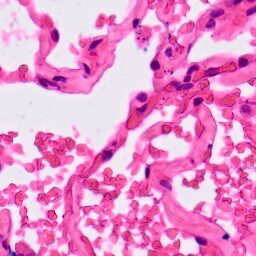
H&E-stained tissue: Lung